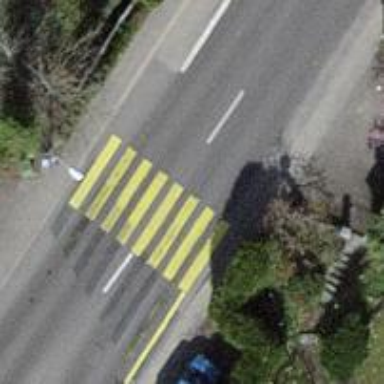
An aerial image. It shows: Uncontrolled zebra crossing.